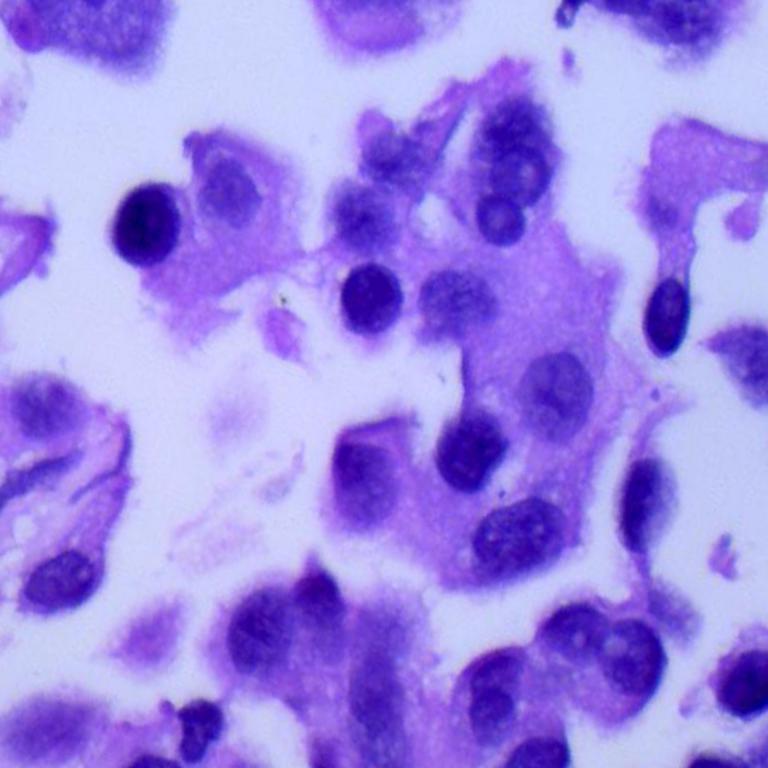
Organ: lung
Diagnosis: adenocarcinomas